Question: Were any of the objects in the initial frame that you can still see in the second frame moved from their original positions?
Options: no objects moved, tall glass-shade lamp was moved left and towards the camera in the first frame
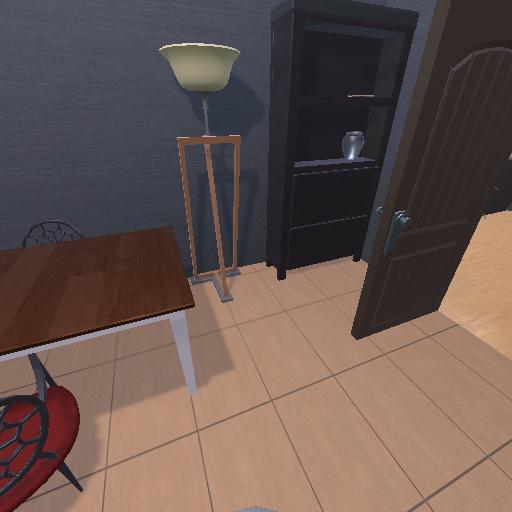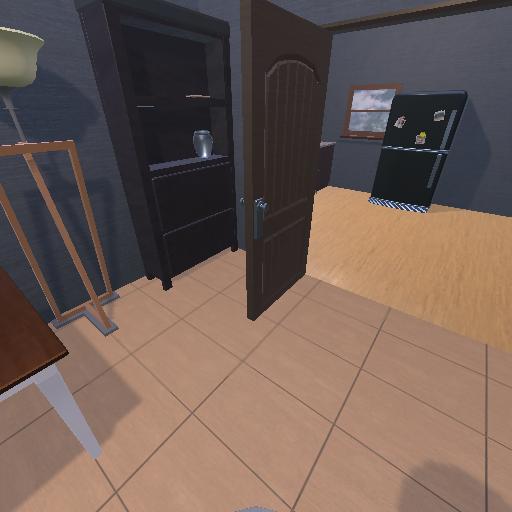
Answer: no objects moved